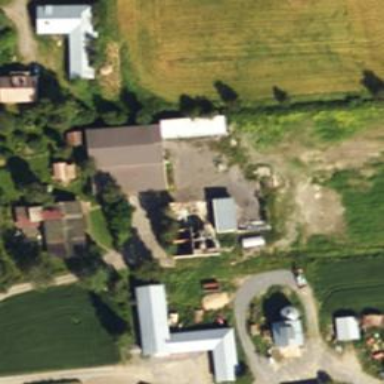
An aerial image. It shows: Farmyard area.